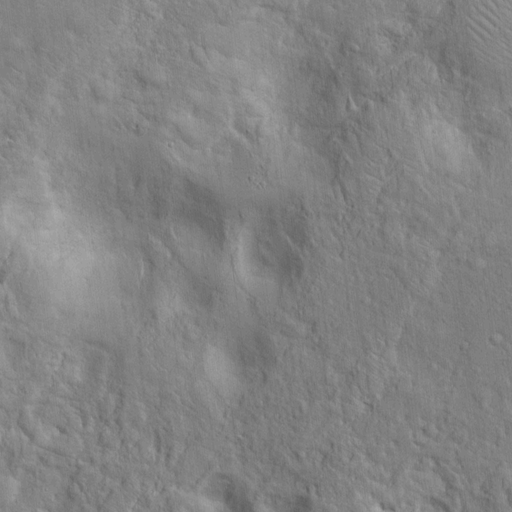
Classes present: Background, Cone